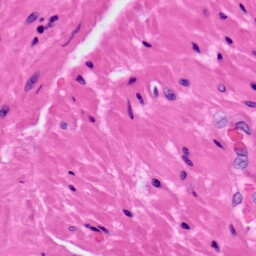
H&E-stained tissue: Prostate